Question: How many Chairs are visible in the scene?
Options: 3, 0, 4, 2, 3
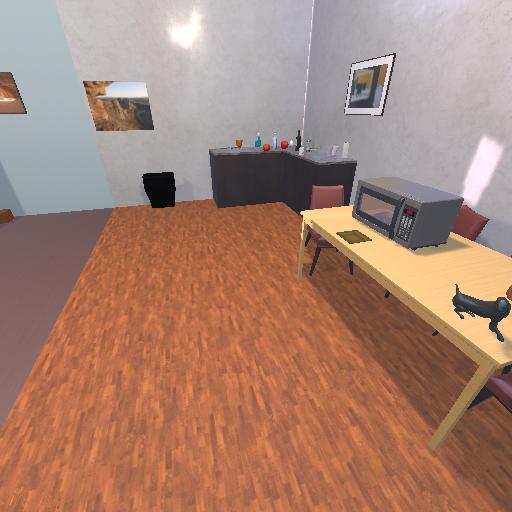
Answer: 3